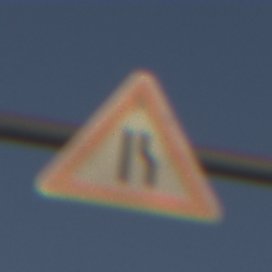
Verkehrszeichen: EinseitigVerengteFahrbahnRechts
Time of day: SunriseSunset
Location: Outdoor (Nature)
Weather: Clear
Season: NotSpecified
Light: Natural